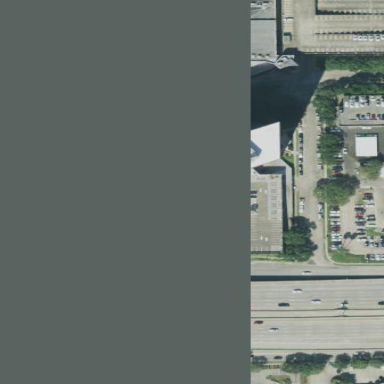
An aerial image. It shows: Multi-storey parking building.